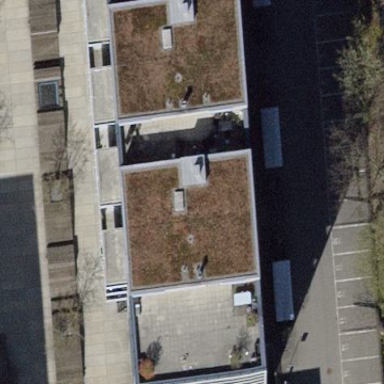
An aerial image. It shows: Building with flat roof.